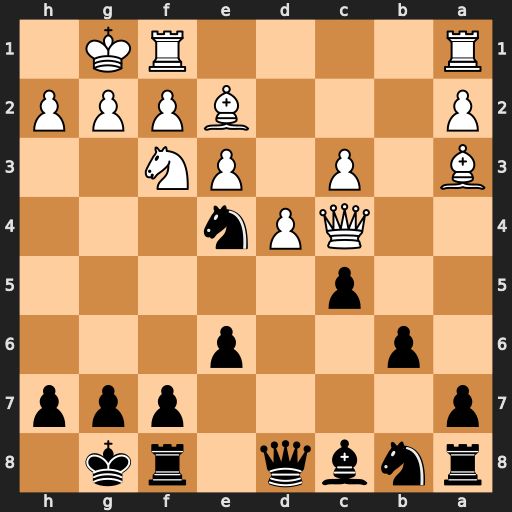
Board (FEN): rnbq1rk1/p4ppp/1p2p3/2p5/2QPn3/B1P1PN2/P3BPPP/R4RK1
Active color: b
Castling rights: -
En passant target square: -
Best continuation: Ba6 Qxa6 Nxa6